Field crop: maize
Growth stage: 2
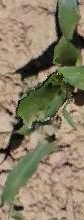
Species: maize